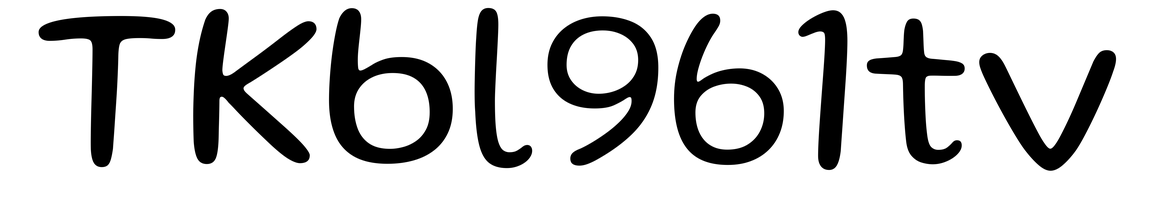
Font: Gluten_Light